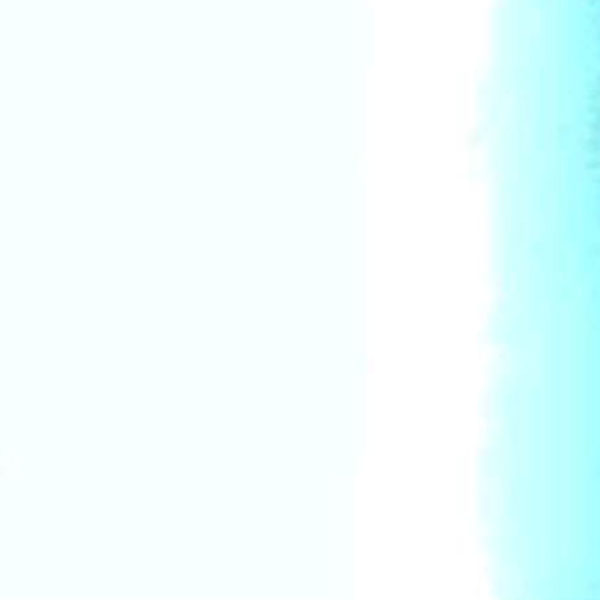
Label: Beach